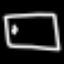
Label: square